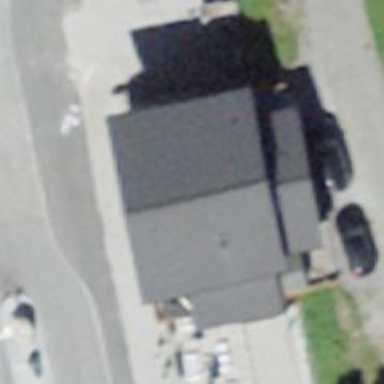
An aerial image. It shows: Bar.